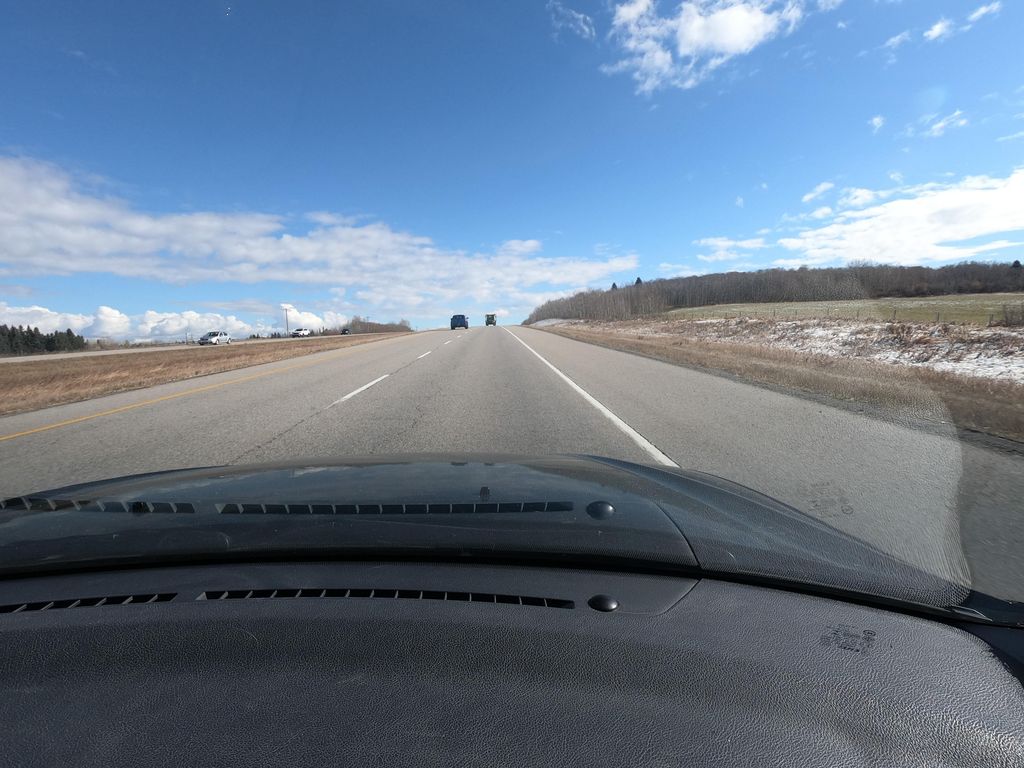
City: calgary